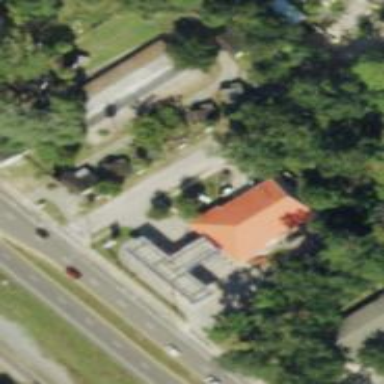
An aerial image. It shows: Convenience shop.